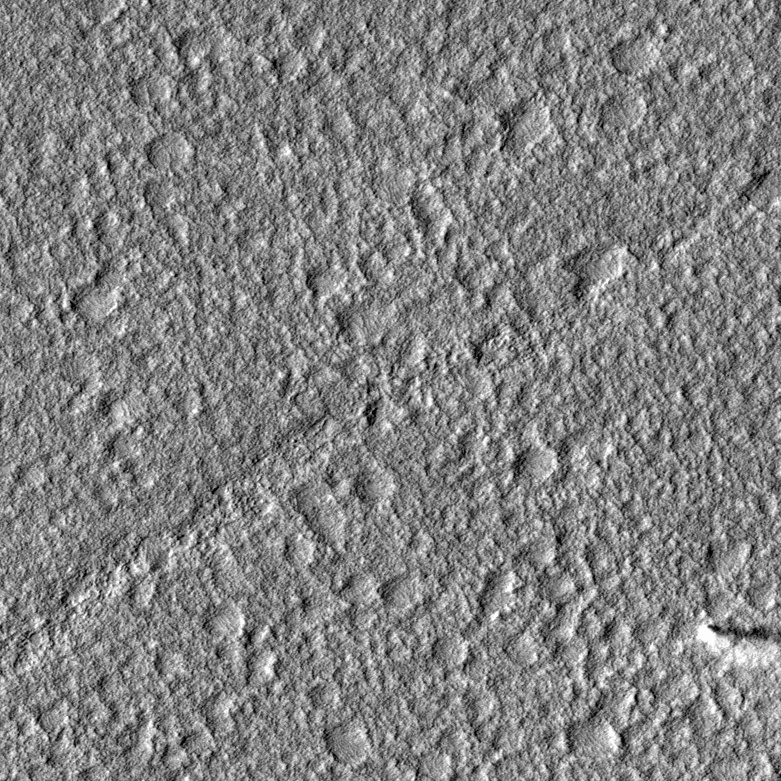
Label: dustdevil